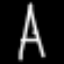
Label: The Eiffel Tower